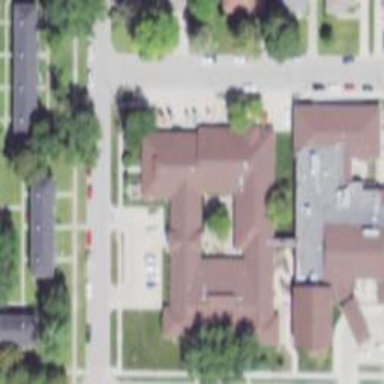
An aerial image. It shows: Nursing home.